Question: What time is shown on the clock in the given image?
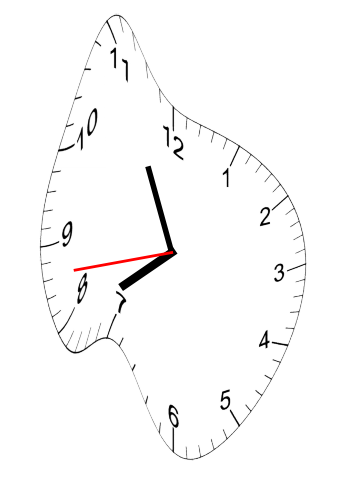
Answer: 07:55:43